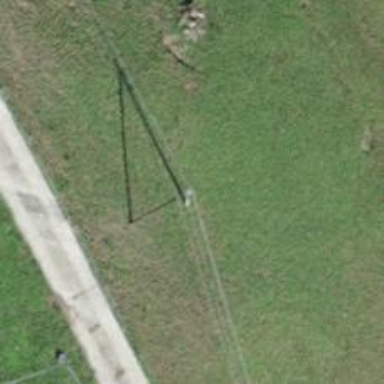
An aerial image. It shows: Minor power line.